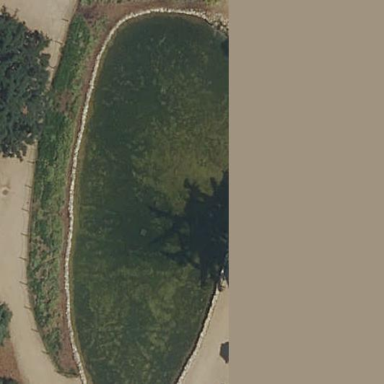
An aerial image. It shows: Pond surrounded by natural water.